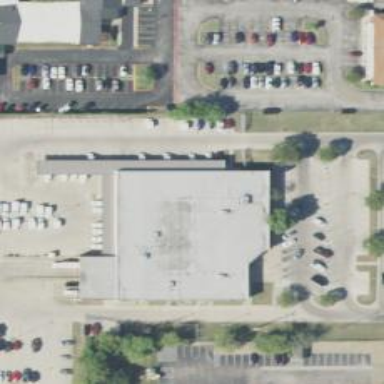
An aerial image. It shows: Post office.